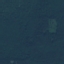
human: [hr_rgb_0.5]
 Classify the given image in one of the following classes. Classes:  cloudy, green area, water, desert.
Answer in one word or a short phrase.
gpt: green area